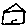
Label: house